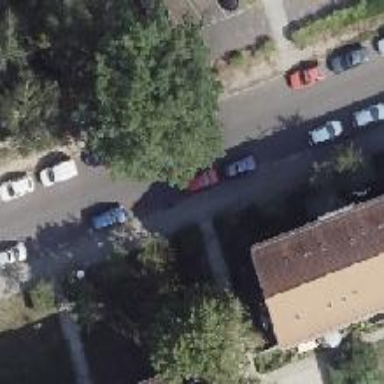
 with the right sidewalk having dirt surface."